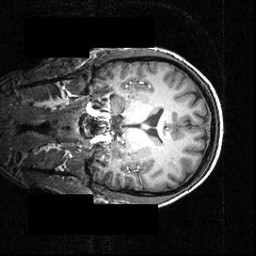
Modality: T1w
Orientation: coronal
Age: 26
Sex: male
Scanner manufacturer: siemens
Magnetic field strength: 3.951 T
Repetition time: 1.5 s
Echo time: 0.00335 s